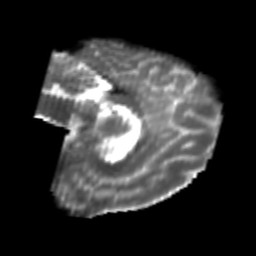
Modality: T2w
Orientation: sagittal
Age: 24
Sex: female
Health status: healthy
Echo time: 0.074 s